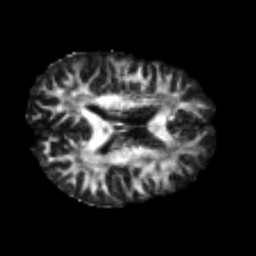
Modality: FA
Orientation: axial
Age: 31
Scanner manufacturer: philips
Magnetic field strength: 3 T
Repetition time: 7.766 s
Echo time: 0.1224 s